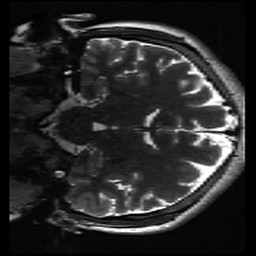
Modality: inplaneT2
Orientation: coronal